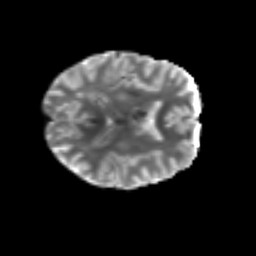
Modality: T2w
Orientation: axial
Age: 64
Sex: male
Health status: ill
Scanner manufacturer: siemens
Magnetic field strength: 3 T
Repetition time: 8.7 s
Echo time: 0.11 s